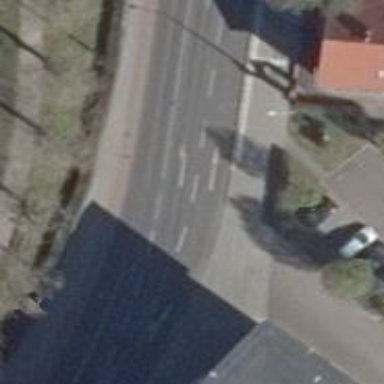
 there is parallel parking along the street side."